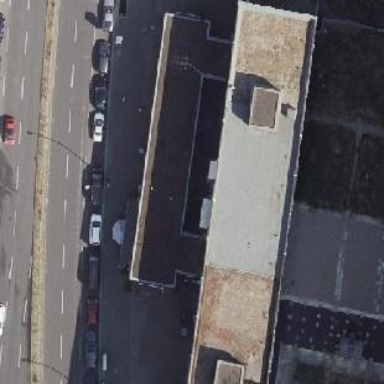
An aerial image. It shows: Part of building.